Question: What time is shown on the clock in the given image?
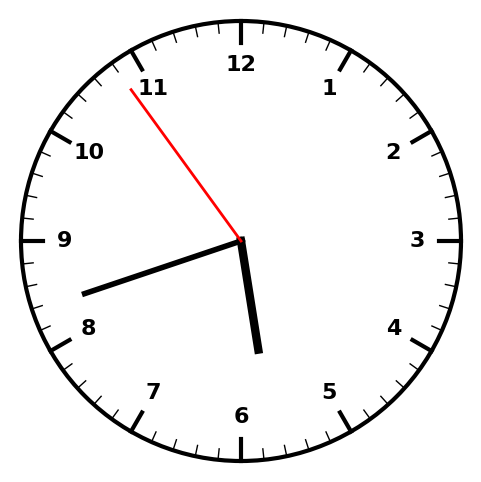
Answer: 05:41:54